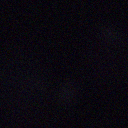
Screen state: off